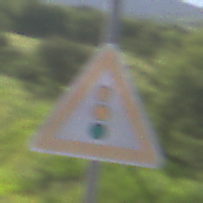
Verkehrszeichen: Lichtzeichenanlage
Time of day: MorningAfternoon
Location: Outdoor (RoadRail)
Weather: PartlyCloudy
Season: NotSpecified
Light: Natural